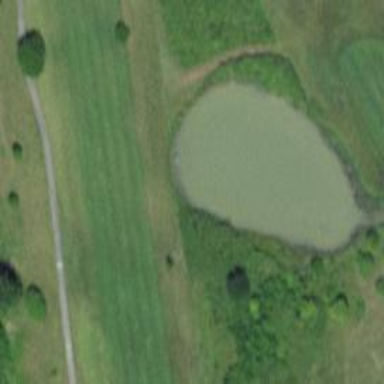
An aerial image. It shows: Water hazard on golf course. The hazard is natural water feature.